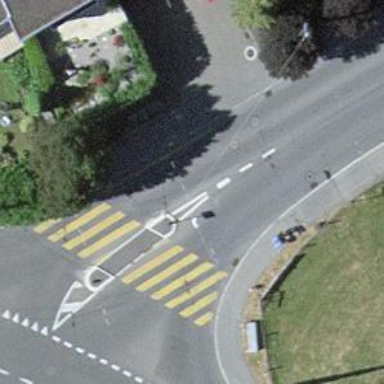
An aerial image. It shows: Uncontrolled zebra crossing with marked island on the road.